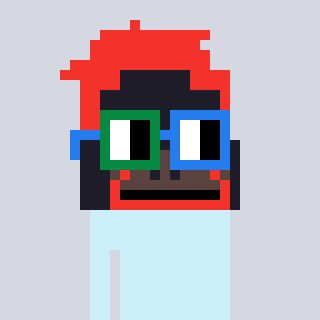
a pixel art character with square green and blue glasses, a orangutan-shaped head and a slimegreen-colored body on a cool background